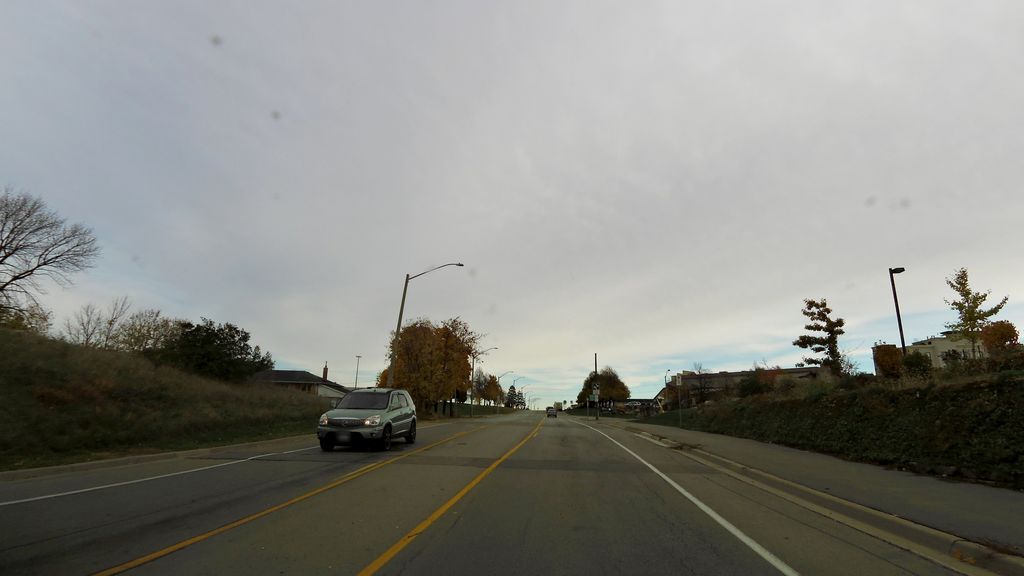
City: hamilton